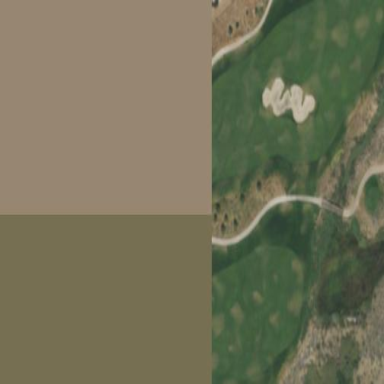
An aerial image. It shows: Rough area on grassy golf course.